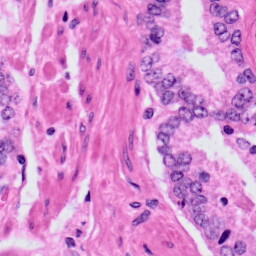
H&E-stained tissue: Prostate